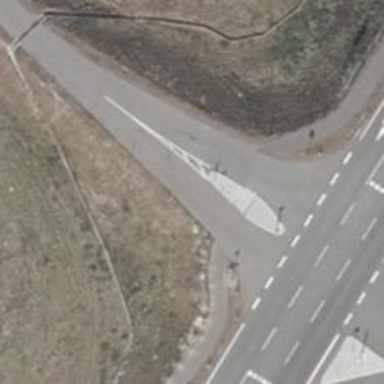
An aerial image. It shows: Unclassified road with asphalt surface and embankment.